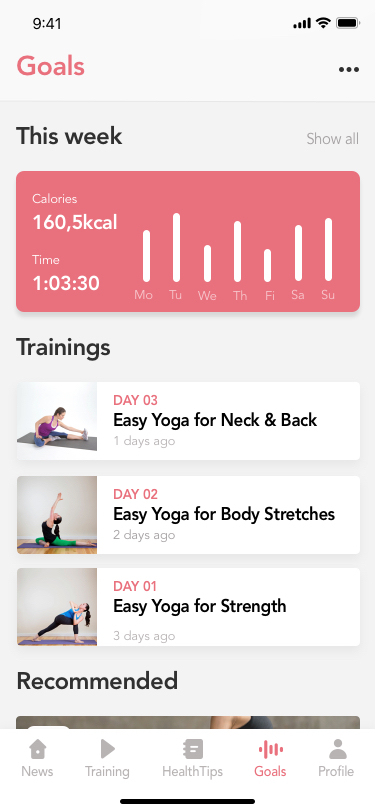
Text in this UI design:
Trainings
DAY 03
1 days ago
Easy Yoga for Neck & Back
2 days ago
Easy Yoga for Body Stretches
DAY 02
DAY 01
3 days ago
Easy Yoga for Strength
Recommended
2 Week
Goals
This week
Show all
Calories
Time
Mo
Tu
We
Th
Sa
Fi
Su
160,5kcal
1:03:30
News
Training
HealthTips
Goals
Profile